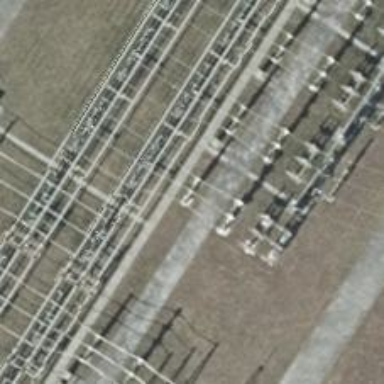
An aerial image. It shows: Power line with 3 cables. It is situated in bay.